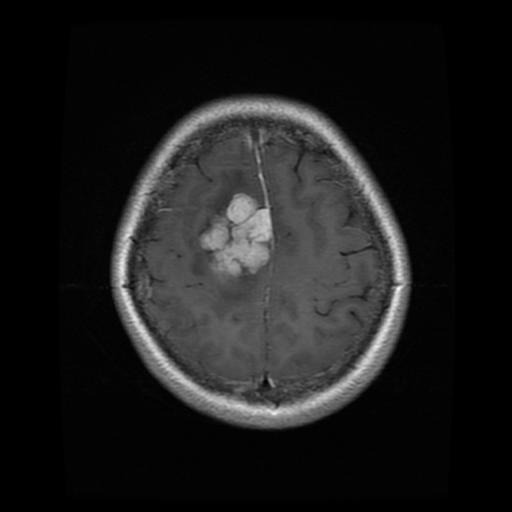
Label: meningioma